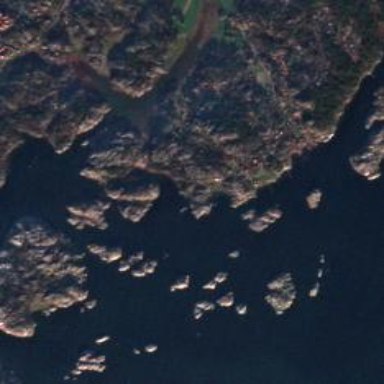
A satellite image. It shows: Beautiful bay with natural surroundings.